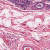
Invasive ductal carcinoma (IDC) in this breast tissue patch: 0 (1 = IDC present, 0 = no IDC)